Question: Hi I'am trying to change DatePicker Header text color, but I can't find attribute to change this. I want to change header color to white(I know how to do that) and Header text color to Black.

SOLUTION:
'''
<style name="MyDatePickerStyle" parent="@android:style/Widget.Material.DatePicker">
<item name="android:headerBackground">#ffffff</item>
<item name="android:textColorPrimary">#000000</item>
</style>
'''
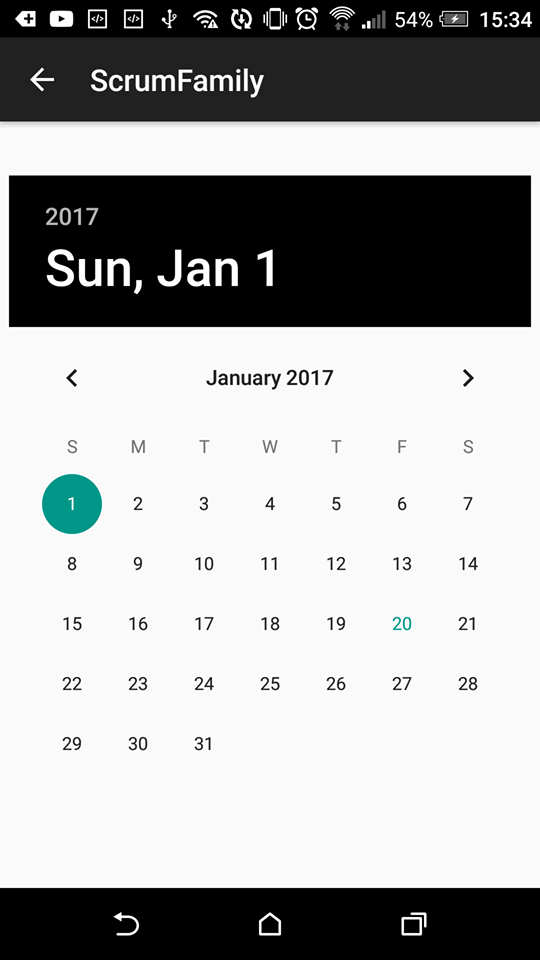
Answer: Xml
'''
<DatePicker
android:id="@+id/start_date_text"
android:layout_width="400dp"
android:layout_height="190dp"
android:datePickerMode="spinner"
android:calendarViewShown="false"
style="@style/MyDatePicker" />
'''
And style
'''
<style name="MyDatePicker" parent="android:Widget.Material.Light.DatePicker">
<item name="android:textColorPrimary">@color/Black</item>
</style>
'''